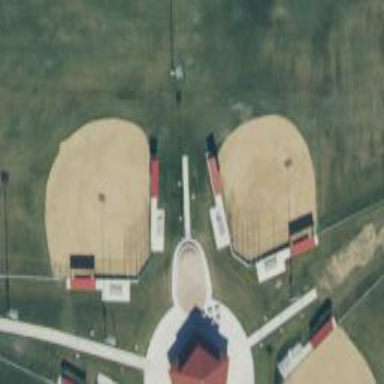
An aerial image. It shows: Baseball pitch for leisure and sports activities.